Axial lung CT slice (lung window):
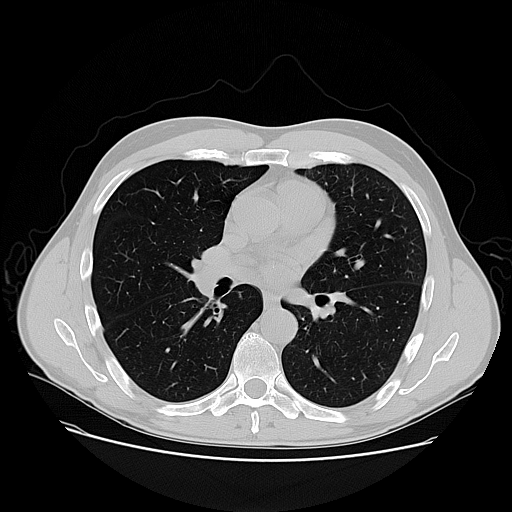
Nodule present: no